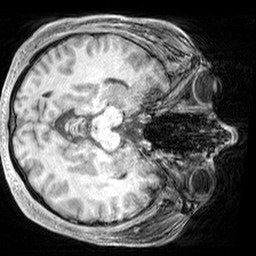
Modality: T1w
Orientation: axial
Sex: male
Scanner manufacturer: siemens
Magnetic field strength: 3 T
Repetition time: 2.3 s
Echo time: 0.00226 s